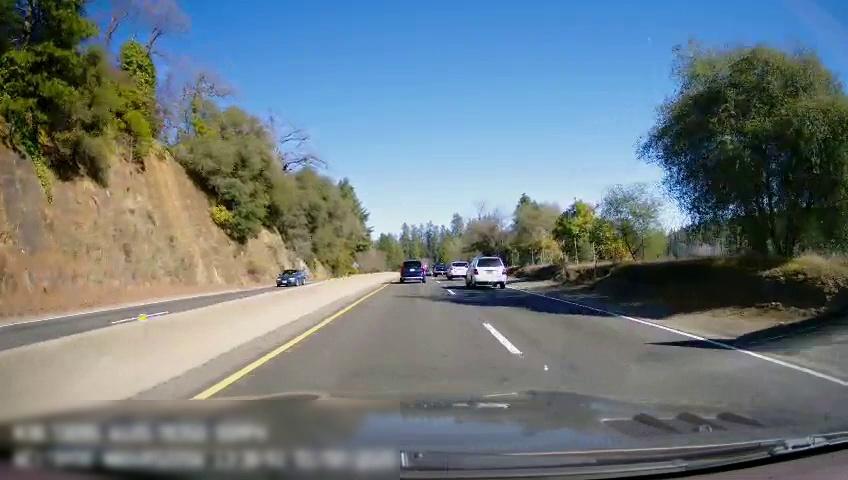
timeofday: Day
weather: Sunny
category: Drivable Space
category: Drivable Space
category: Vehicles | SUV
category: Vehicles | SUV
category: Vehicles | SUV
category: Vehicles | Truck
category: Vehicles | Car
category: Lanes | Current Lane
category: Lanes | Current Lane
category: Lanes | Current Lane
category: Lanes | Opposite Lane
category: Lanes | Opposite Lane